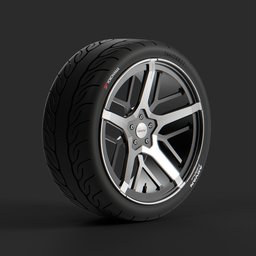
Label: mechanical